Aerial crown-view tile of a tropical tree (Barro Colorado Island, Panama), acquired 20250317:
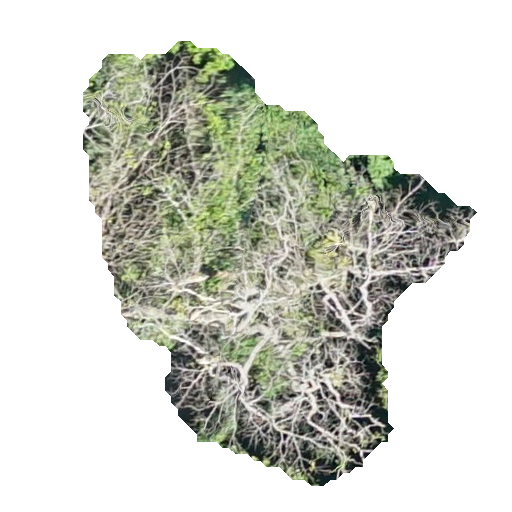
Species: Hura crepitans
GBIF accepted scientific name: Hura crepitans
Crown area: 153.434 m²